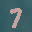
Label: 7